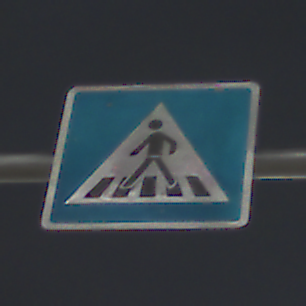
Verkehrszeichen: FussgaengerueberwegRechts
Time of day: Night
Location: Outdoor (Urban)
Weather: PartlyCloudy
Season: NotSpecified
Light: Artificial